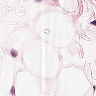
Metastatic tissue present: no